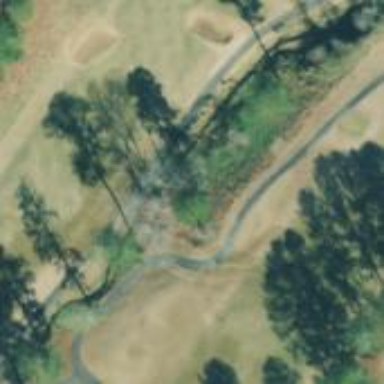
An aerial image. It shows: Scenic view of water hazard on golf course. The natural water feature adds beauty to the landscape.